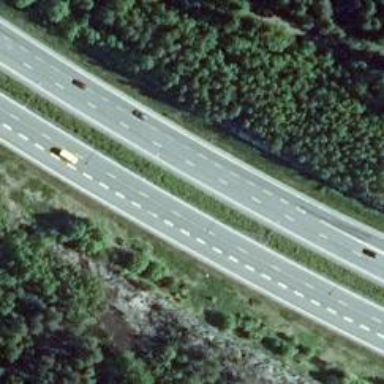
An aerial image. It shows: Motorway.